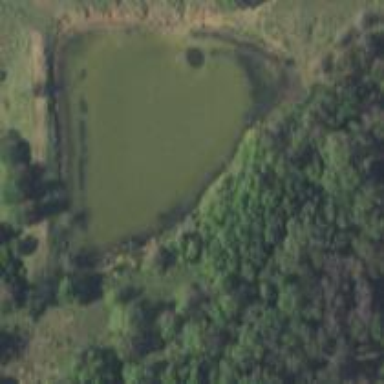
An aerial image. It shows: Pond with natural water.